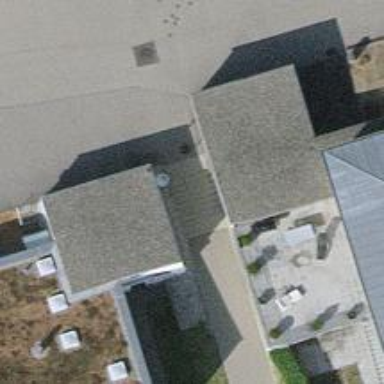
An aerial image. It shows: Concrete steps.